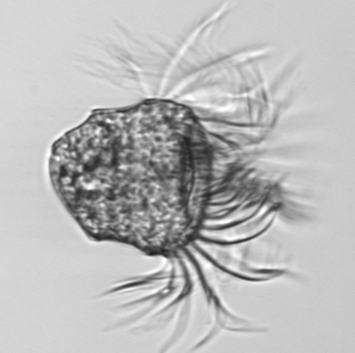
Label: Pelagostrobilidium